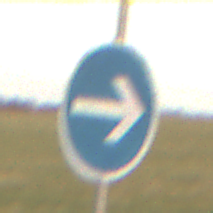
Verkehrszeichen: VorgeschriebeneFahrtrichtungHierRechts
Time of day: SunriseSunset
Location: Outdoor (Nature)
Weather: PartlyCloudy
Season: NotSpecified
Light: Natural